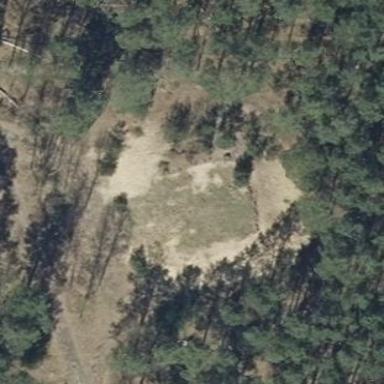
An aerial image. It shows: Military bunker.